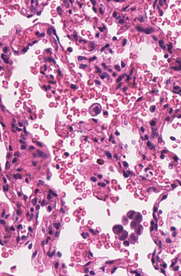
Tumor epithelial tissue: no
Tumor-associated stroma tissue: no
Normal tissue: yes